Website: apple
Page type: customer-info-address
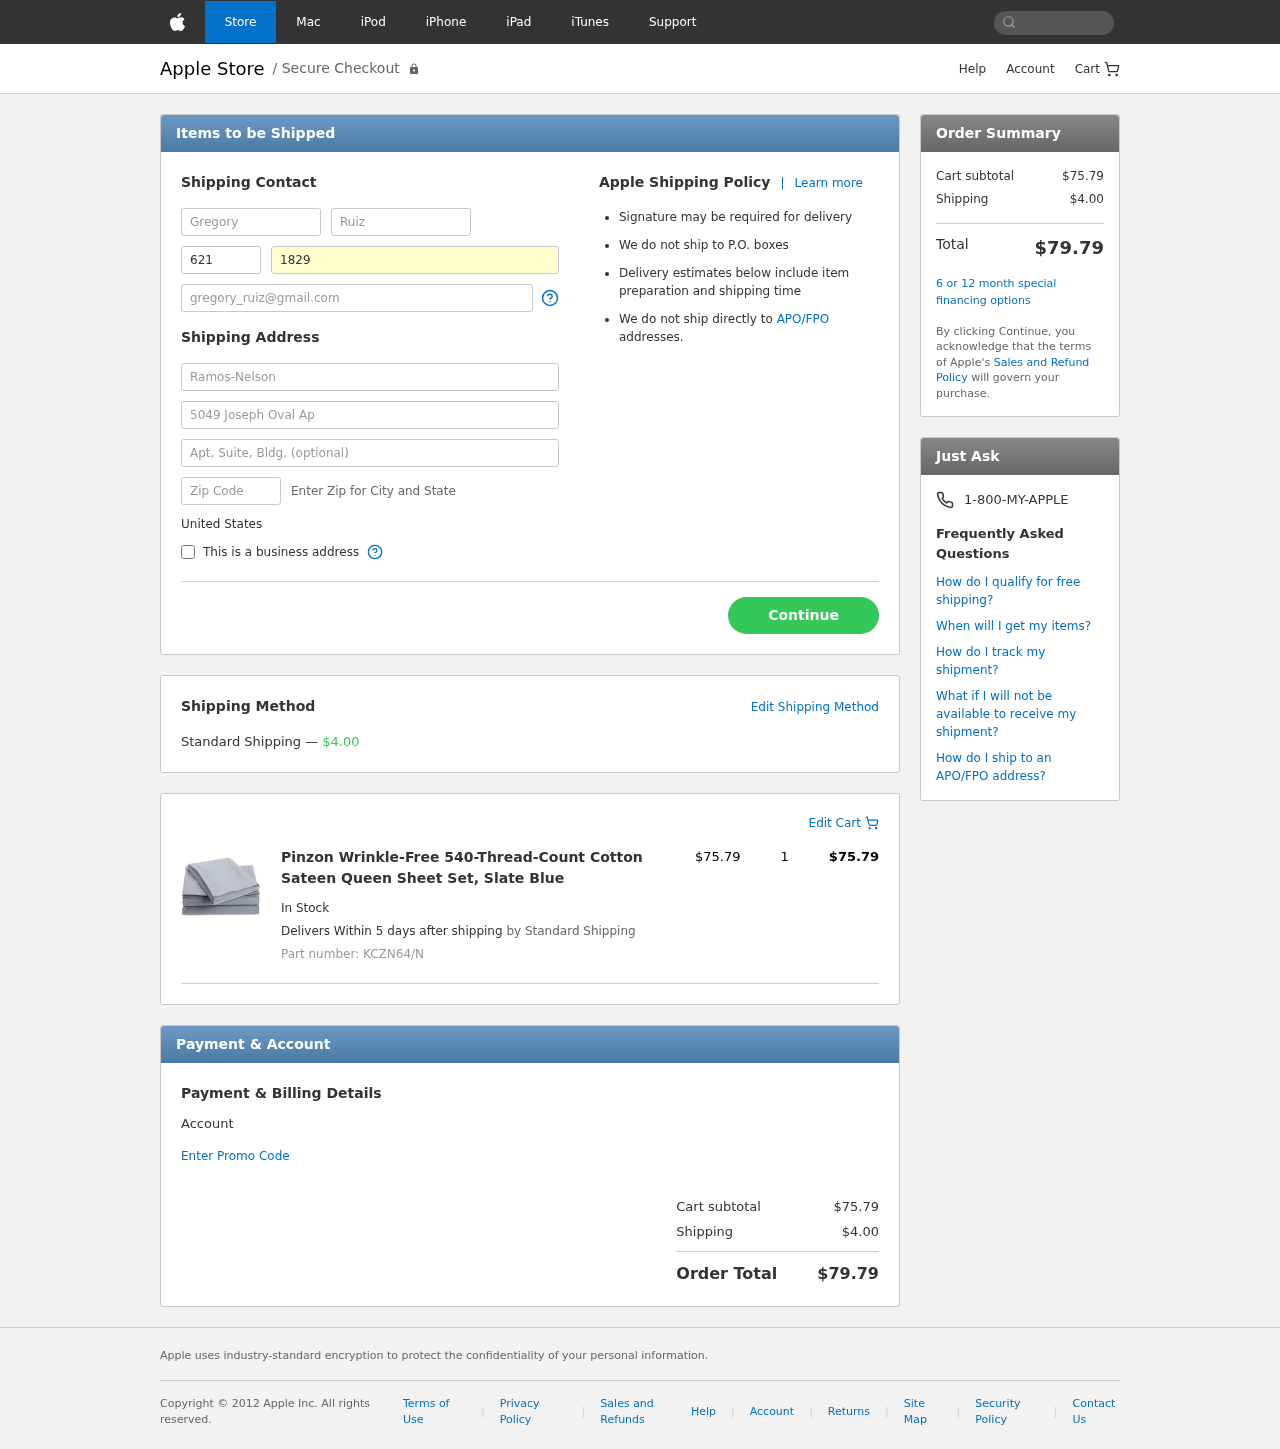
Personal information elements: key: PII_COUNTRY
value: United States
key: PII_FIRSTNAME
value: Gregory
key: PII_LASTNAME
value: Ruiz
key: PII_PHONE_AREA
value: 621
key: PII_PHONE_LINE
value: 1829
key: PII_EMAIL
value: gregory_ruiz@gmail.com
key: PII_COMPANY
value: Ramos-Nelson
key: PII_STREET
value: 5049 Joseph Oval Apt. 588
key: PII_STREET2
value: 176 Karen Burg
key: PII_POSTCODE
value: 58755
Product elements: key: PRODUCT1_NAME
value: Pinzon Wrinkle-Free 540-Thread-Count Cotton Sateen Queen Sheet Set, Slate Blue
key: PRODUCT1_PRICE
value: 75.79
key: PRODUCT1_QUANTITY
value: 1
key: PRODUCT1_SKU
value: KCZN64/N
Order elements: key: ORDER_SHIPPING_COST
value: $4.00
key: ORDER_ITEM_TOTAL
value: $75.79
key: ORDER_SUBTOTAL
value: $75.79
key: ORDER_TOTAL
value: $79.79